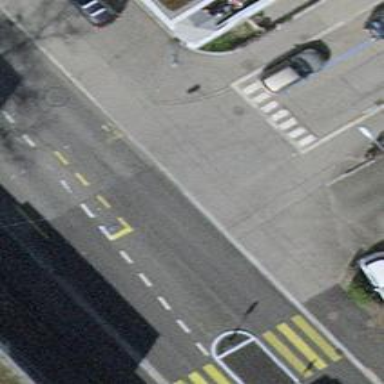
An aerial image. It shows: Asphalt sidewalk.